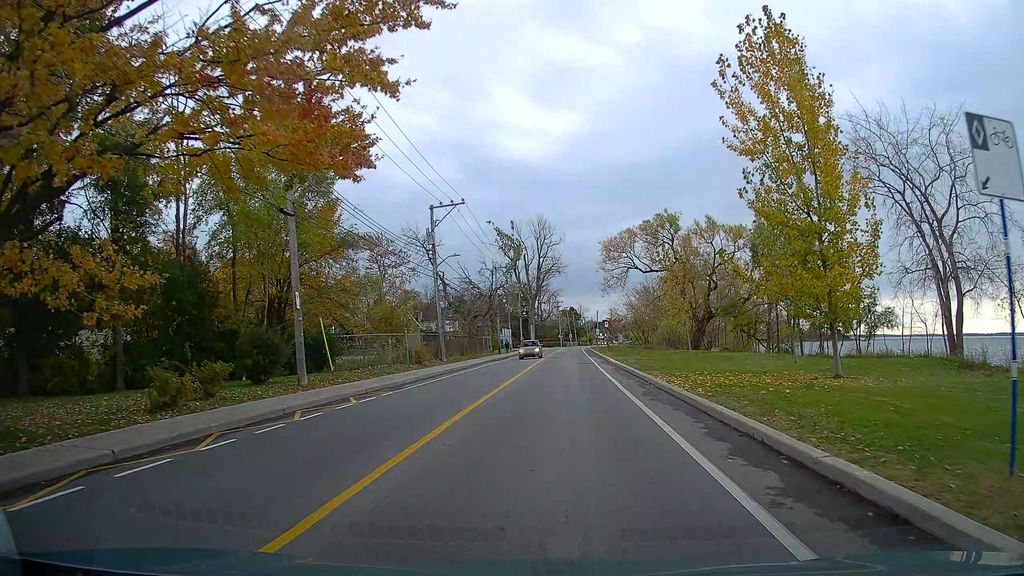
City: montreal